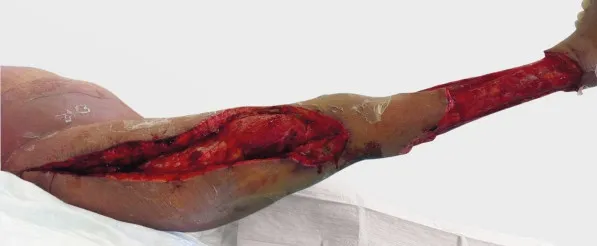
Intraoperative appearance after initial radical debridement on day 11 after admission.
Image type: medical_photograph (other_medical_photograph)